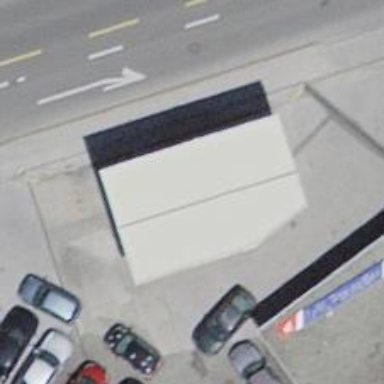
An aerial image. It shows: Fuel station.